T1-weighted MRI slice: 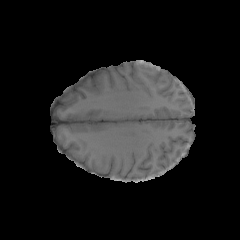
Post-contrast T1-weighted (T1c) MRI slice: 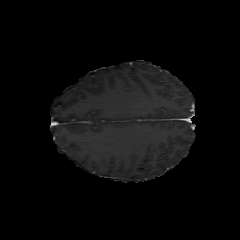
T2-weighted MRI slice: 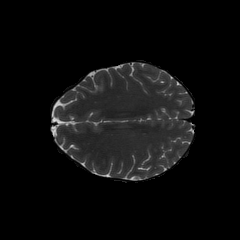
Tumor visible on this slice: no